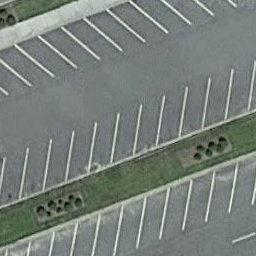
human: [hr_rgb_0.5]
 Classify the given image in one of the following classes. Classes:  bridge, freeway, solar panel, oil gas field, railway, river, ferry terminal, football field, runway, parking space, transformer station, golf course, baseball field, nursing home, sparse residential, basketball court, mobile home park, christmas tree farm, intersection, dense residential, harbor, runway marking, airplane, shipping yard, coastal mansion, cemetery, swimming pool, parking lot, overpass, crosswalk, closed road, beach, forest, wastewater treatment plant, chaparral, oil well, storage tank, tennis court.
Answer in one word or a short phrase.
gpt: parking space